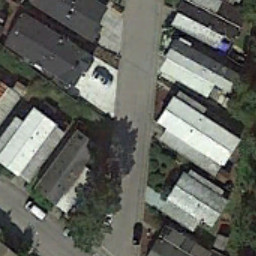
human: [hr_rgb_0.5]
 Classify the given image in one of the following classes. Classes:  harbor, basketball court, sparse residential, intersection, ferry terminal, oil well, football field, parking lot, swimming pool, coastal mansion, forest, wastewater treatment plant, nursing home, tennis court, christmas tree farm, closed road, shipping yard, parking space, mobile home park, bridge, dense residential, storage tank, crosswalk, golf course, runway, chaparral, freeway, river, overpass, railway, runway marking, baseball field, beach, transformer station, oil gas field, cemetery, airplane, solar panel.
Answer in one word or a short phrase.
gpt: mobile home park